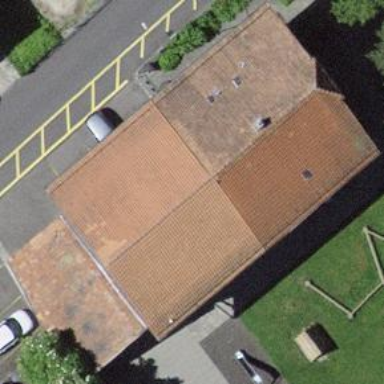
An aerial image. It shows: Kindergarten building.